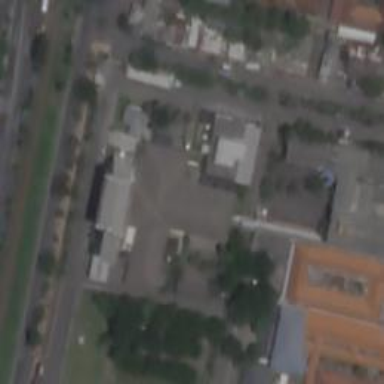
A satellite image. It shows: Hospital building.